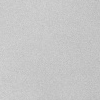
Atmospheric dust classification: dusty